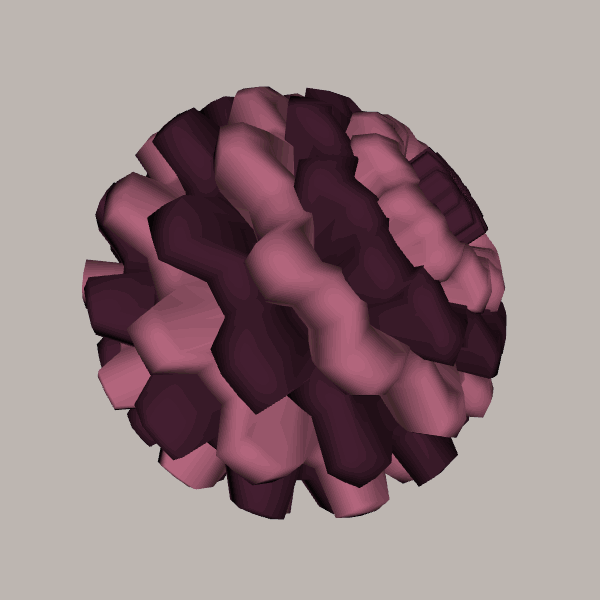
Background: light